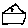
Label: house